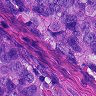
Metastatic tissue present: yes